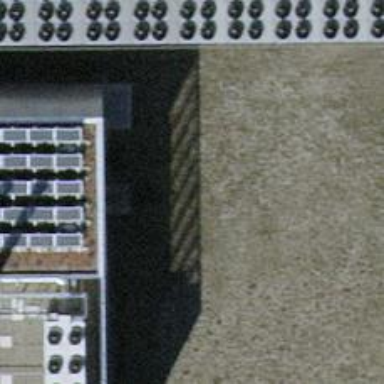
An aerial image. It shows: Concrete steps with ramp available for accessibility.